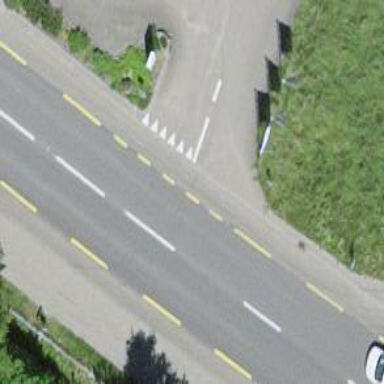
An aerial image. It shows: Bus stop along the road.